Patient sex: M
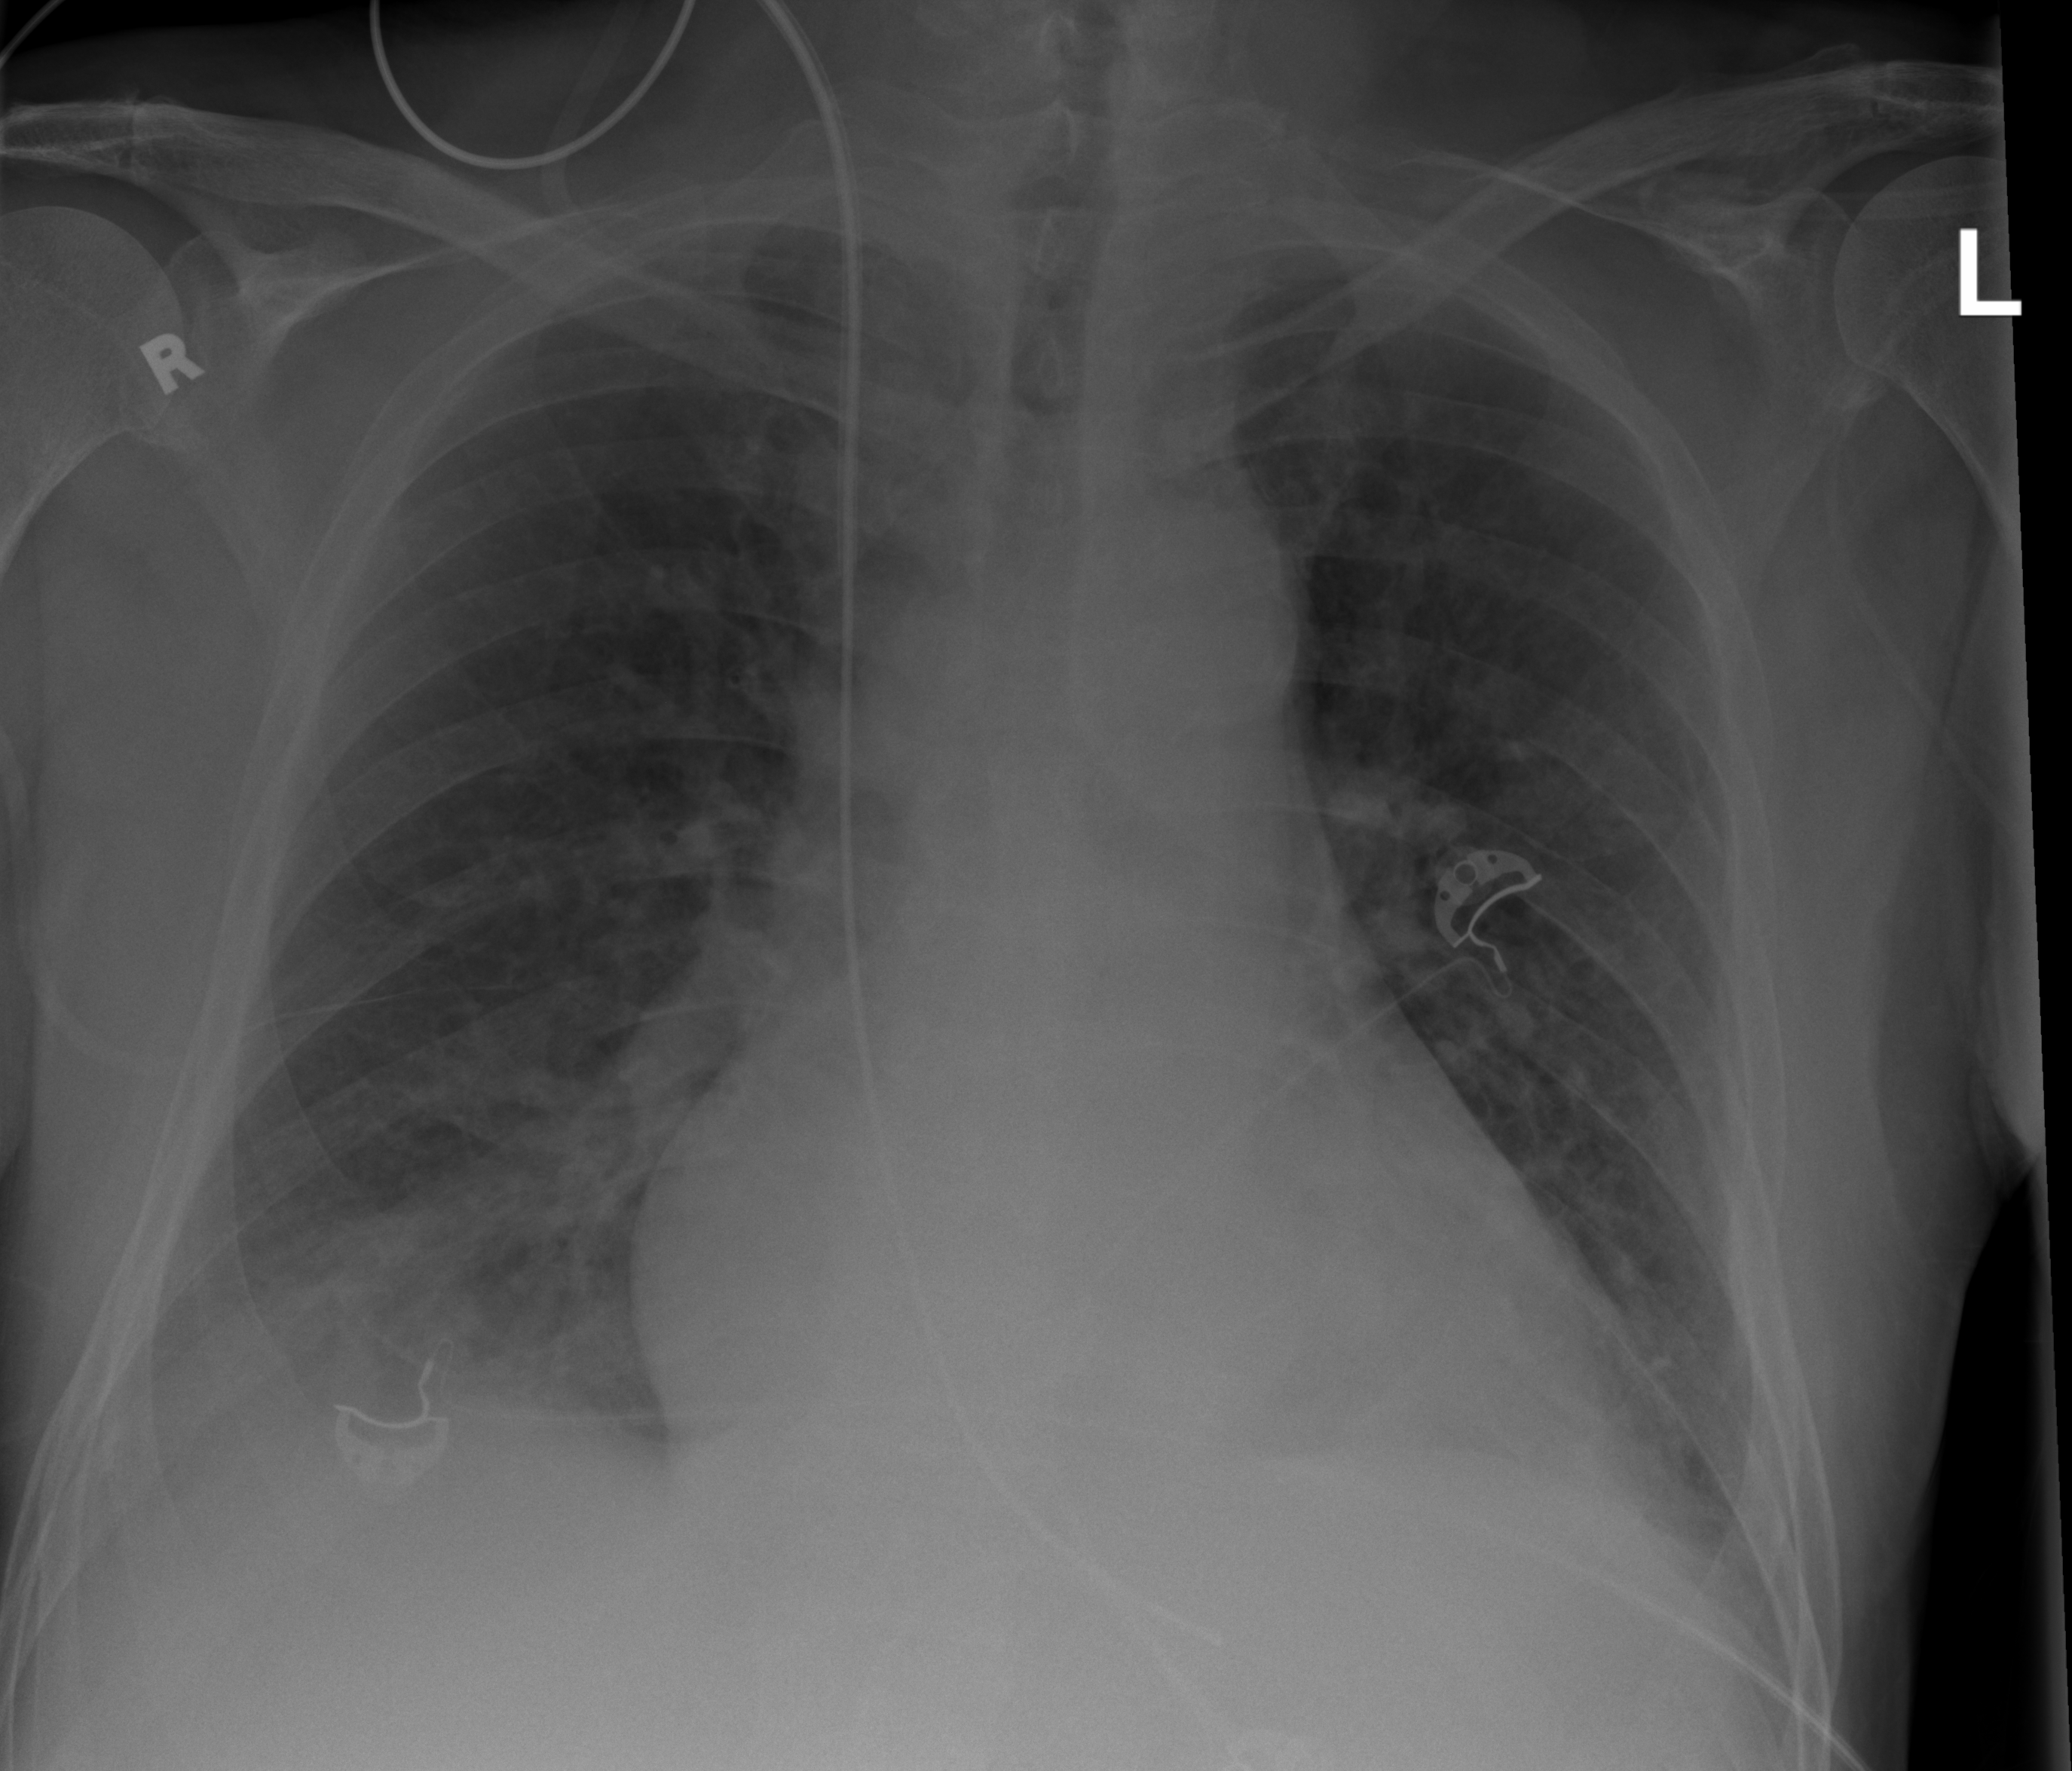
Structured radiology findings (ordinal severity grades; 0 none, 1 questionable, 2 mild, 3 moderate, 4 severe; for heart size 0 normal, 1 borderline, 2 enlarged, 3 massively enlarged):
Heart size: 2
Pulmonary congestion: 2
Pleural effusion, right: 2
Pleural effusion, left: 0
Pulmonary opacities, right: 1
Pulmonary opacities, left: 1
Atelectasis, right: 2
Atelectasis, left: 0